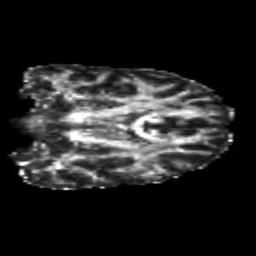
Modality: FA
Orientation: coronal
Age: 24
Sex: female
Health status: healthy
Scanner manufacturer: siemens
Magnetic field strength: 3 T
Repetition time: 10.8 s
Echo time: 0.082 s